Question: When you click on links in my drop-down menu, the URL just keeps adding the next url/page to the previous one. Below is my code and a screenshot of the issue. What am I doing wrong?
'''
#menubar {
background: #00ffffff;
width: 840px;
color: #FFF;
margin: 0px;
padding: 0;
position: relative;
border-top: 0px solid #B2FFFF;
height: 35px;
}
#menus {
margin: 0;
padding: 0;
}
#menus ul {
float: left;
list-style: none;
margin: 0;
padding: 0;
}
#menus li {
list-style: none;
margin-bottom: 10px;
padding-bottom: 0px;
border-left: 1px solid #D3D3D3;
border-right: 1px solid #D3D3D3;
height: 35px;
}
#menus li a,
#menus li a:link,
#menus li a:visited {
color: #000;
display: block;
font: normal 20px Bradley Hand ITC, Book Antiqua, Century Gothic, Harlow Solid Italic, Arial Unicode MS;
margin: 0;
padding: 9px 12px 10px 12px;
text-decoration: none;
}
#menus li a:hover,
#menus li a:active {
background: #130000;
/* Menu hover */
color: #FFF;
display: block;
text-decoration: none;
margin: 0;
padding: 9px 12px 10px 12px;
}
#menus li {
float: left;
padding: 0;
}
#menus li ul {
z-index: 9999;
position: absolute;
left: -999em;
height: auto;
width: 160px;
margin: 0;
padding: 0;
}
#menus li ul a {
width: 140px;
}
#menus li ul ul {
margin: -25px 0 0 160px;
}
#menus li:hover ul ul,
#menus li:hover ul ul ul,
#menus li.sfhover ul ul,
#menus li.sfhover ul ul ul {
left: -999em;
}
#menus li:hover ul,
#menus li li:hover ul,
#menus li li li:hover ul,
#menus li.sfhover ul,
#menus li li.sfhover ul,
#menus li li li.sfhover ul {
left: auto;
}
#menus li:hover,
#menus li.sfhover {
position: static;
}
#menus li li a,
#menus li li a:link,
#menus li li a:visited {
background: #00FFFF;
/* drop down background color */
width: 120px;
color: #FFF;
display: block;
font: normal 20px Bradley Hand ITC, Book Antiqua, Century Gothic, Harlow Solid Italic, Arial Unicode MS;
margin: 0;
padding: 9px 12px 10px 12px;
text-decoration: none;
z-index: 9999;
border-bottom: 1px solid #1A6680;
}
#menus li li a:hover,
#menus li li a:active {
background: #130000;
/* Drop down hover */
color: #FFF;
display: block;
margin: 0;
padding: 9px 12px 10px 12px;
text-decoration: none;
}
'''
'''
<div id='menubar'>
<ul id='menus'>
<li>
<a href='gilbertlzrus.blogspot.com'>Home</a>
</li>
<li>
<a href='search/label/Posts'>Posts</a>
<ul>
<li><a href='search/label/FKUI'>FK UI</a></li>
<li><a href='search/label/Articles'>Articles</a></li>
<li><a href='search/label/Download'>Download</a></li>
</ul>
</li>
<li>
<a href='#'>About Me</a>
</li>
</ul>
</div>
'''
Notice the URL here:

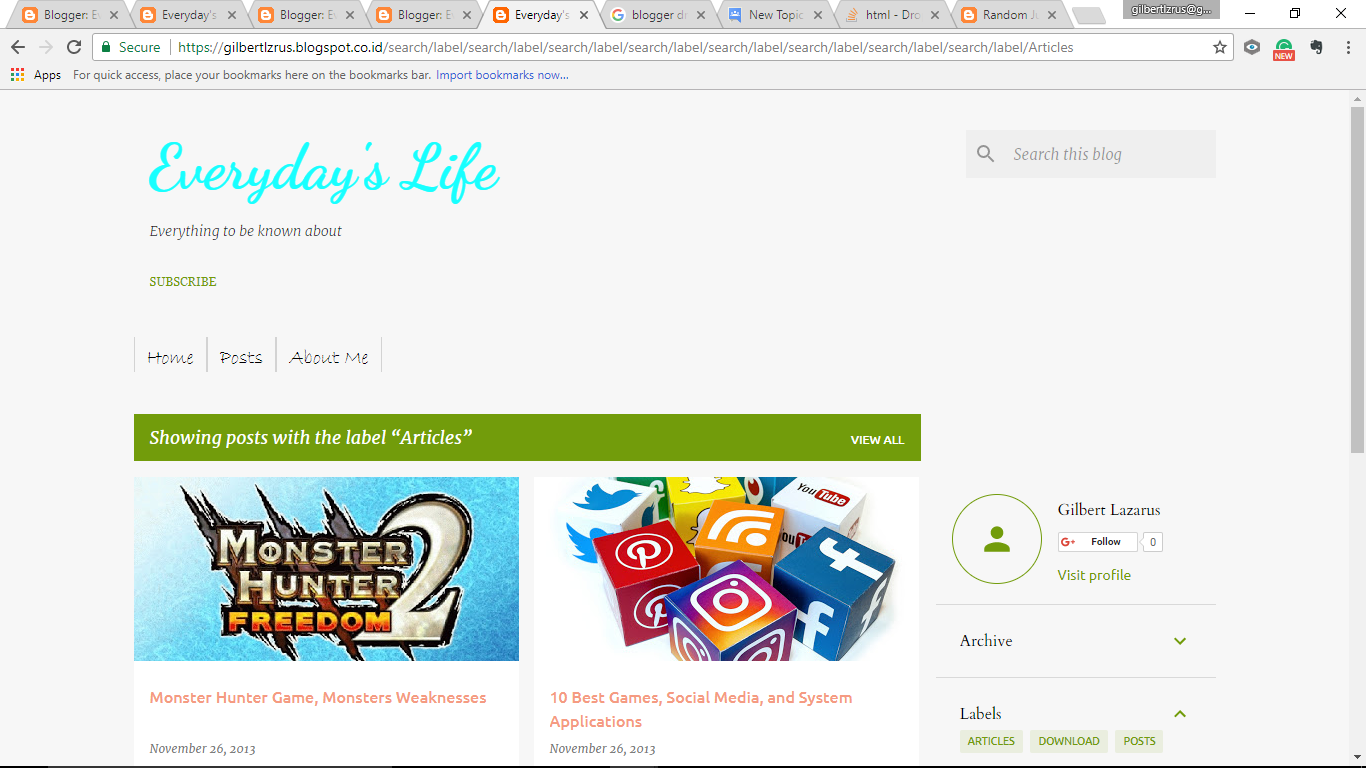
Answer: Your links are with a relative path, meaning that the part in 'href="..."' will be added to the address in the browser.
Change the 'href="..."' to this:
'''
<div id='menubar'>
<ul id='menus'>
<li>
<a href="/">Home</a>
</li>
<li>
<a href="/search/label/Posts">Posts</a>
<ul>
<li><a href="/search/label/FKUI">FK UI</a></li>
<li><a href="/search/label/Articles">Articles</a></li>
<li><a href="/search/label/Download">Download</a></li>
</ul>
</li>
<li>
<a href='#'>About Me</a>
</li>
</ul>
</div>
'''
a '/' at the beginning means that the link will start at the domain.
'''
// Examples:
// href="/" => http(s)://CURRENT_DOMAIN/
// href="/search/label/FKUI" => http(s)://CURRENT_DOMAIN/search/label/FKUI
// href="search/label/FKUI" => http(s)://CURRENT_DOMAIN/CURRENT_PATH/search/label/FKUI
'''